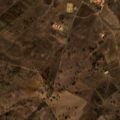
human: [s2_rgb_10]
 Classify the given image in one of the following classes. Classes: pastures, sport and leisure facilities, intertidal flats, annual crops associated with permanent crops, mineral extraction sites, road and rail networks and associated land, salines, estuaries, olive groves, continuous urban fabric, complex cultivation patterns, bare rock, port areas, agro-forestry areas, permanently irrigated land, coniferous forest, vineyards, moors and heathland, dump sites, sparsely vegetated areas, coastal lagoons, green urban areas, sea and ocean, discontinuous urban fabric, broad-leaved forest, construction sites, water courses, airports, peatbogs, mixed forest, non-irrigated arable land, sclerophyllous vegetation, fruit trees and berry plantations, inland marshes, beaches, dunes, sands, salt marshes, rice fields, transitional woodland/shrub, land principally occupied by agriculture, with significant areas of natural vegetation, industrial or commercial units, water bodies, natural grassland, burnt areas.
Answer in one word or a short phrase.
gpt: non-irrigated arable land, agro-forestry areas